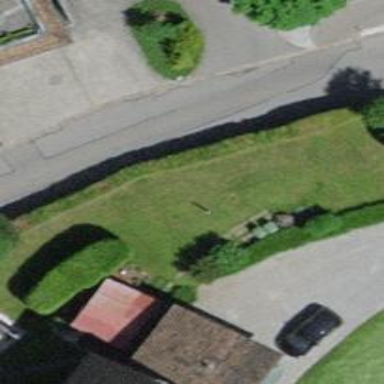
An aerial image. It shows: Hedge barrier.